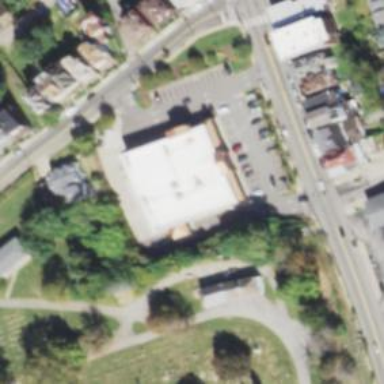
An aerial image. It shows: Convenience shop.